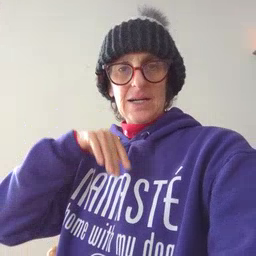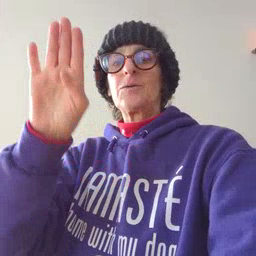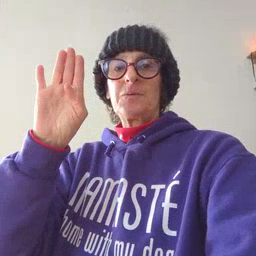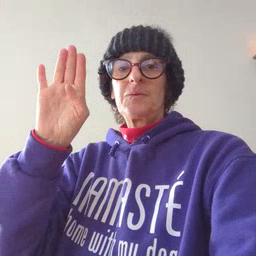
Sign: into